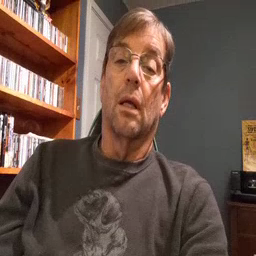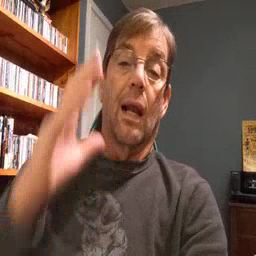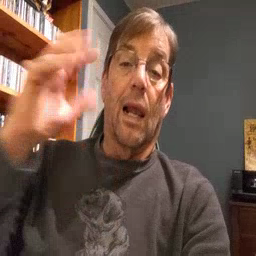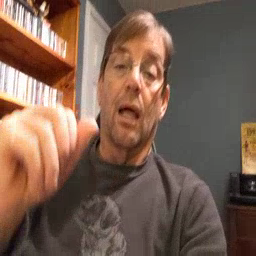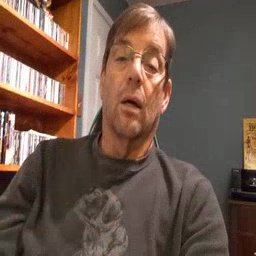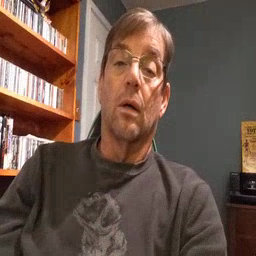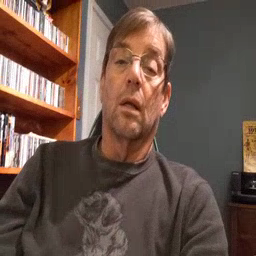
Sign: loud